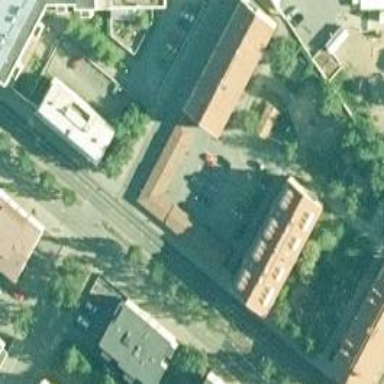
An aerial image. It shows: Parking area with surface.